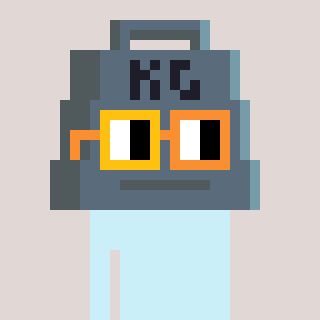
a pixel art character with square yellow and orange glasses, a weight-shaped head and a computerblue-colored body on a warm background